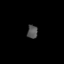
Tissue: lung
Cell type: Epithelial cells
Senescence score: 0.1878
Nuclear area (px): 141
Mean DAPI intensity: 81.56